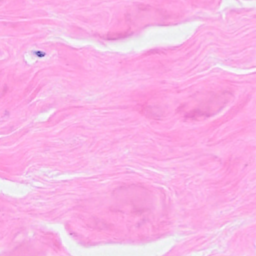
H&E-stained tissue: Breast